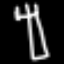
Label: fork